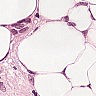
Metastatic tissue present: yes